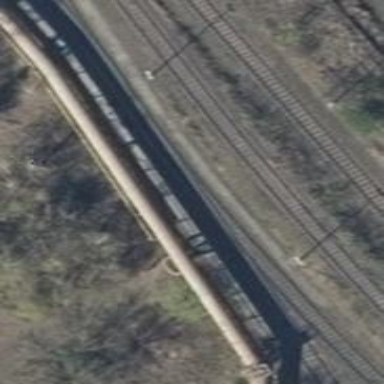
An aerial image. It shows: Railway switch.